Question: Hey this is my problem, i can not align tis input field with these images, they are in a div, i will paste the code below

So what do you suggest should i do, stuck with this problem, need a quick answer plz
'''
<div style="margin-bottom: 5px;">
<input type="text" id="queryInput" value="pizza" style="width: 180px; height:30px;border: 1px solid #d3d6d9;padding: 4px 10px 2px 10px;background-color: white;-moz-border-radius: 5px; -webkit-border-radius: 5px; -khtml-border-radius: 5px;border-radius: 5px; font-size: 12px; font-family: Droid Sans, Arial, sans-serif;"/>
<a href="javascript:doSearch()"><img src="img/search.png" /></a> &nbsp;&nbsp; &nbsp; &nbsp; &nbsp; &nbsp;
<a href="javascript:toggleStreetView()"><img src="img/street.png" /></a>
<a href="javascript:toggleGoogleView()"><img src="img/google.png" /></a>
</div>
'''
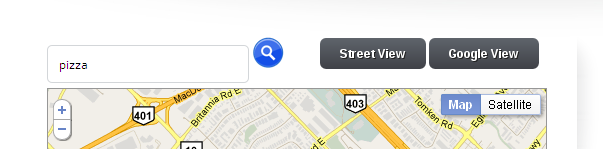
Answer: Try this
<URL>